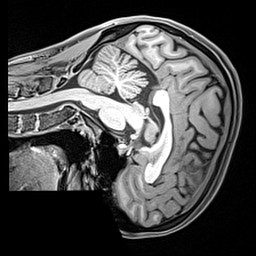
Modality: T1w
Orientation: sagittal
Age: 25
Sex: female
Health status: healthy
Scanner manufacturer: siemens
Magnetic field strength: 3 T
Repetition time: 2.4 s
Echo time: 0.00217 s